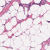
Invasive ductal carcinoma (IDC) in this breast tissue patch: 1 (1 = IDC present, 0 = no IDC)